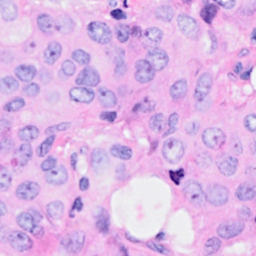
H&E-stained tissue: Breast